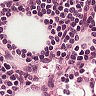
Metastatic tissue present: no